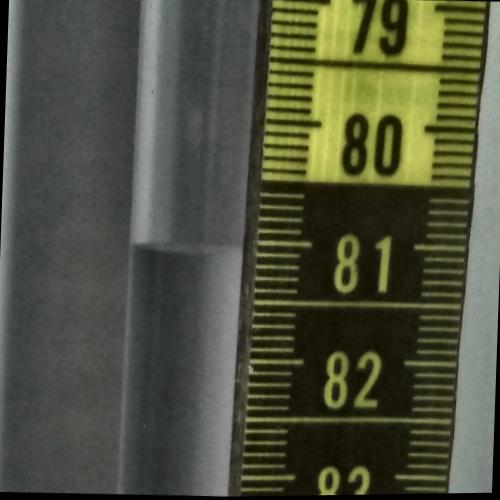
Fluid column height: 81.1 cm